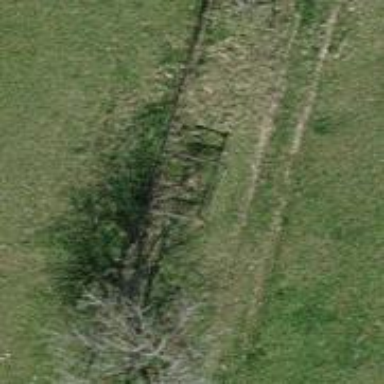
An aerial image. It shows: Hedge barrier.